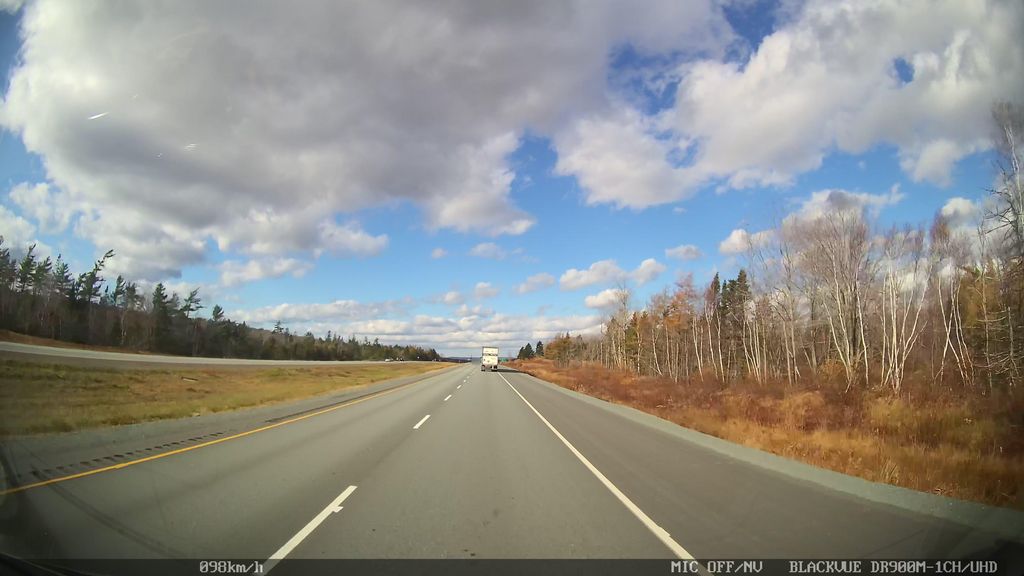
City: halifax